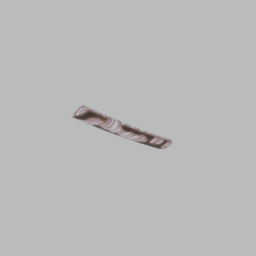
Label: animals